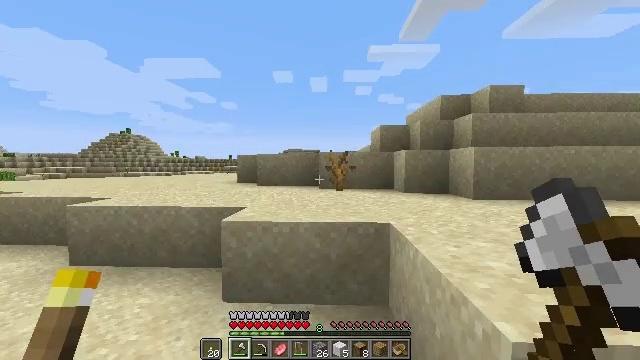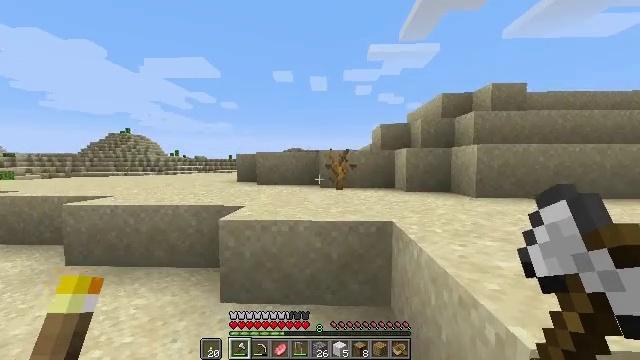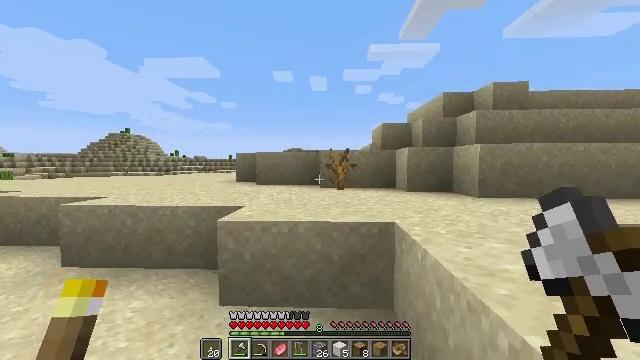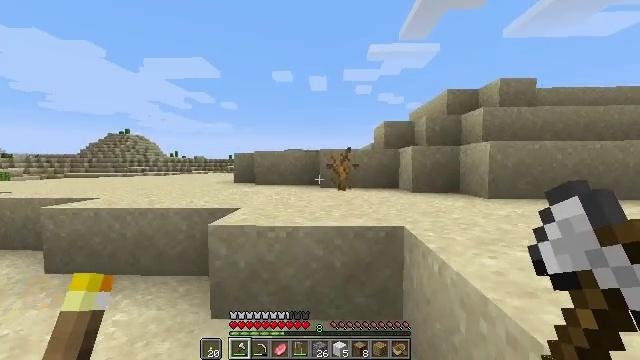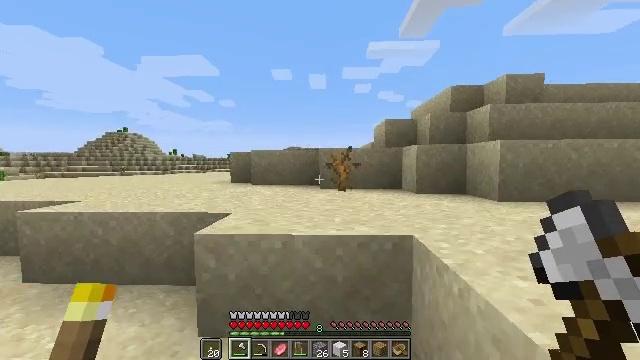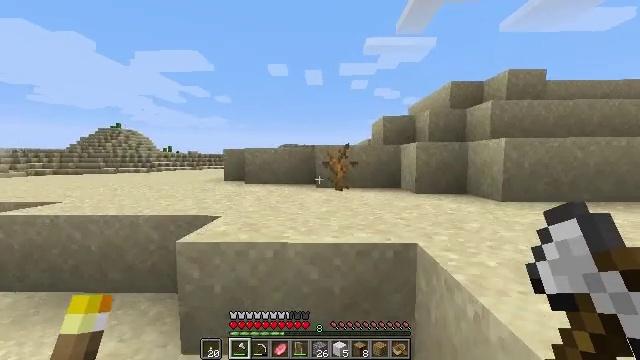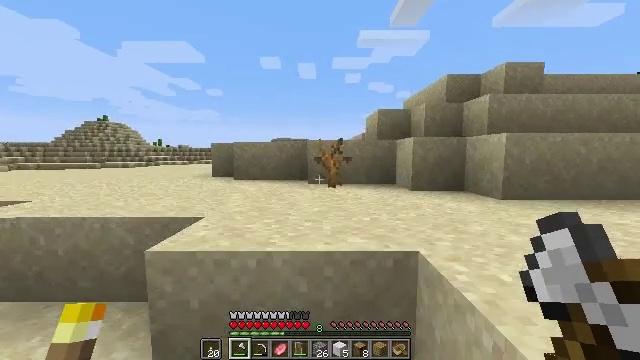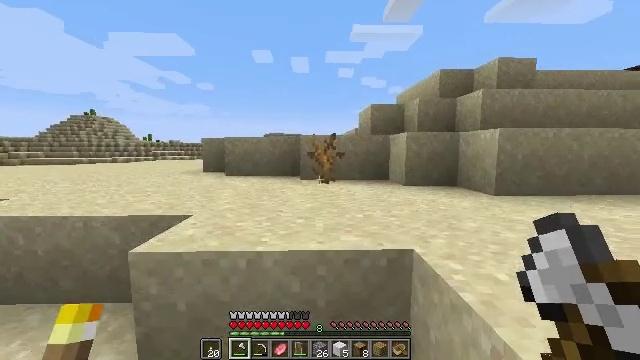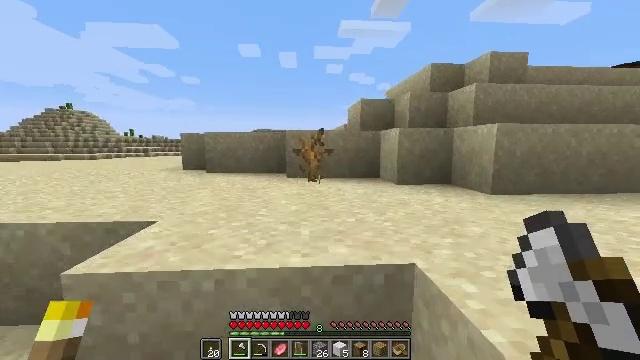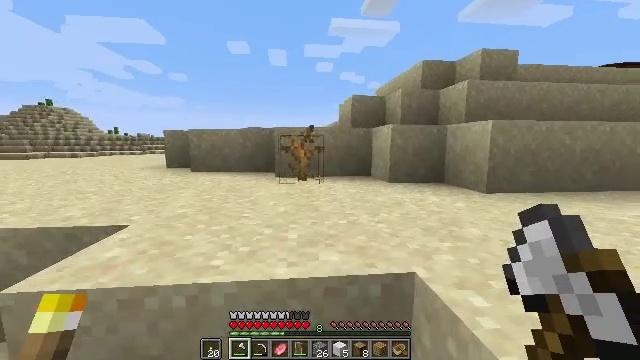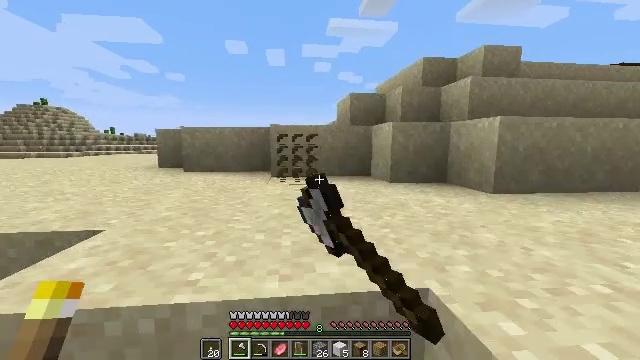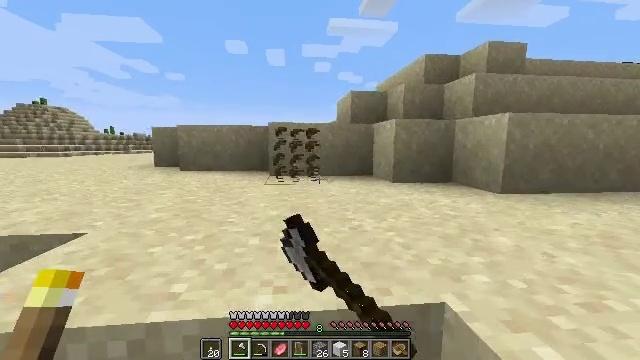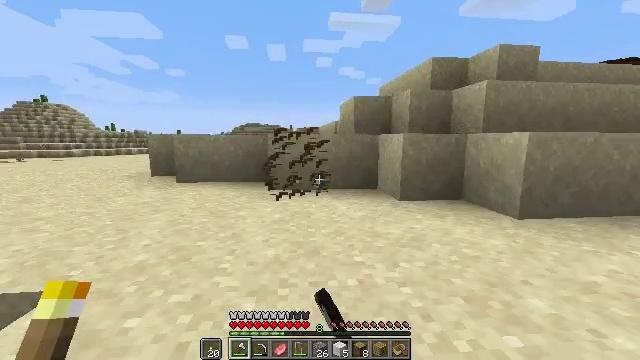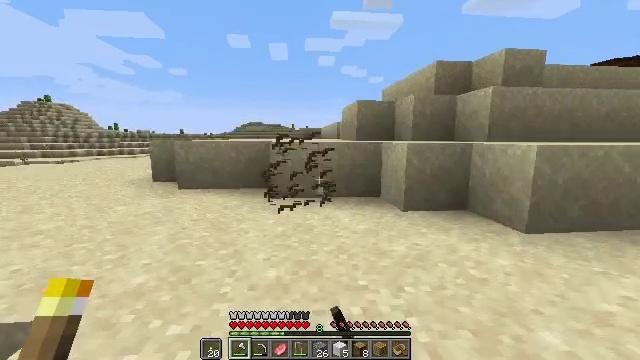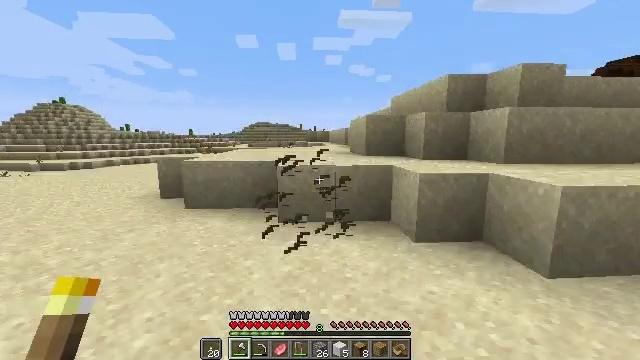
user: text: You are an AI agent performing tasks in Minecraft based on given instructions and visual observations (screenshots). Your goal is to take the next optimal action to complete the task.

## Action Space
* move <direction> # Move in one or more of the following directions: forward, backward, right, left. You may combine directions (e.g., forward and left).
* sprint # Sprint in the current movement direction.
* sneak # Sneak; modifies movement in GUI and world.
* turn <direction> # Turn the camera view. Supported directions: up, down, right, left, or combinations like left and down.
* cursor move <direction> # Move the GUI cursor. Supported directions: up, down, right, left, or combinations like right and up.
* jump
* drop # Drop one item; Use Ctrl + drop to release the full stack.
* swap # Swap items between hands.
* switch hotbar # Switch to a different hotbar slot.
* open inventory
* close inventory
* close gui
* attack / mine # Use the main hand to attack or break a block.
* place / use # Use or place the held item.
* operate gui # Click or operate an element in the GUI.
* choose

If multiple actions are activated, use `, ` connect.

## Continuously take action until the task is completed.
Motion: motion action
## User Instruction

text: Mine the dead bush in the desert.
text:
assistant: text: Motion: move forward
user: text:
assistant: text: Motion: move forward
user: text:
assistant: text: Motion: move forward
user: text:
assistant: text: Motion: move forward
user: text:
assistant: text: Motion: move forward
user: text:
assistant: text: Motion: move forward, turn right and down
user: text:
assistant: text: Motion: move forward, turn right and down
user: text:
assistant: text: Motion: move forward, turn right
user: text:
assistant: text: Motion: move forward, turn right, attack / mine
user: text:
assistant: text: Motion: move forward, attack / mine
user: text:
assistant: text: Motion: move forward, attack / mine
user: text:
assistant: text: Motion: move forward, jump
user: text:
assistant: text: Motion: move forward, jump
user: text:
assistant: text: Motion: move forward, turn left, jump
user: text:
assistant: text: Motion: jump